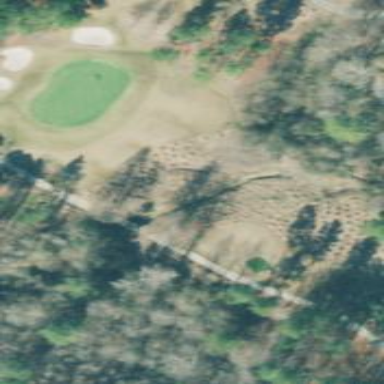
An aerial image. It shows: Rough area on grassy golf course.